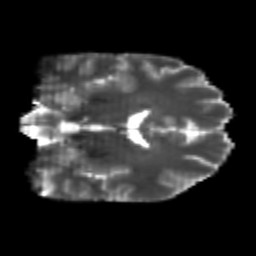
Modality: T2w
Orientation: coronal
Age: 25
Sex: male
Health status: healthy
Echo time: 0.074 s